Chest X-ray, PA view. Patient: 31 years old, sex M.
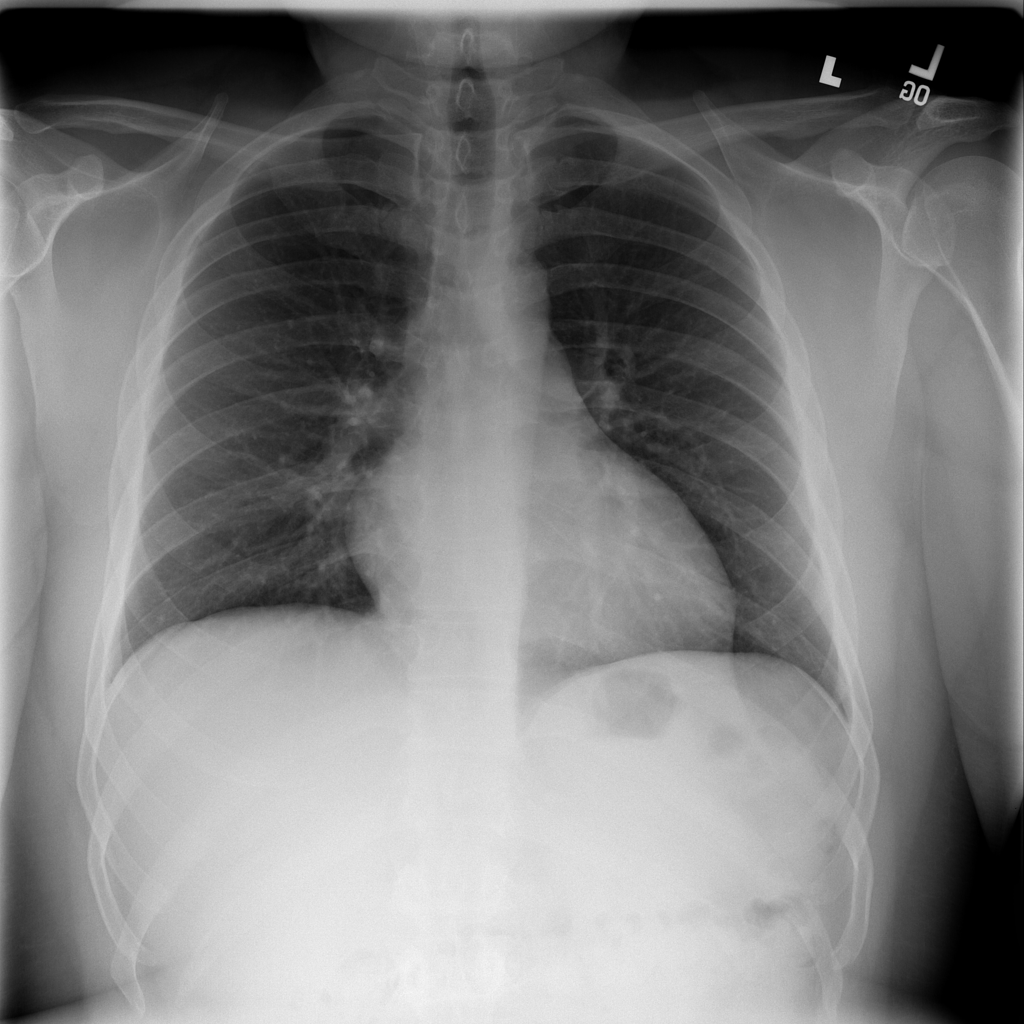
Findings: Cardiomegaly